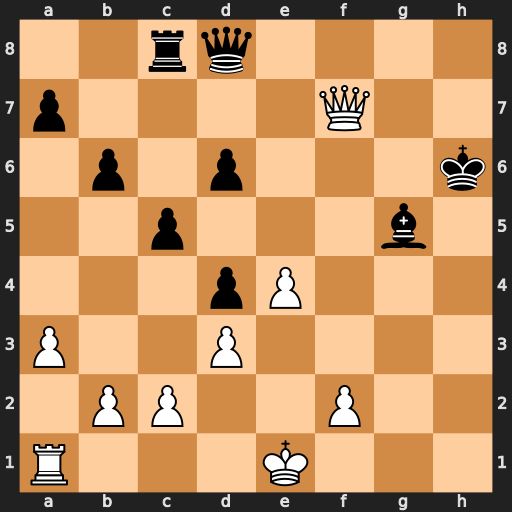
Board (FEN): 2rq4/p4Q2/1p1p3k/2p3b1/3pP3/P2P4/1PP2P2/R3K3
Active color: w
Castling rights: Q
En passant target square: -
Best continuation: Ke2 Bh4 Rh1 Qg5 Qe6+